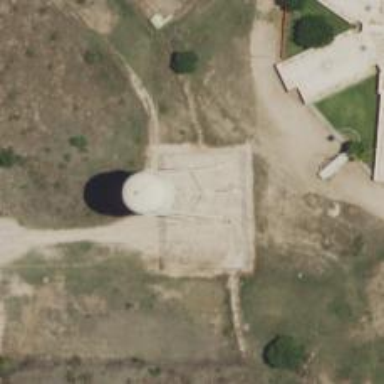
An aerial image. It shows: Water tower that is man-made.